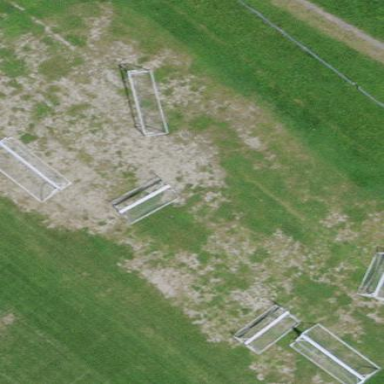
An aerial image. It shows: Sandy soccer pitch for leisure sports.